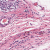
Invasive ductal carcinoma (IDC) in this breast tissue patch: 0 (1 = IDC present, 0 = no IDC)